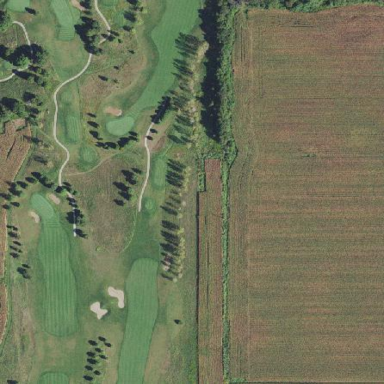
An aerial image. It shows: Rough area in golf course.